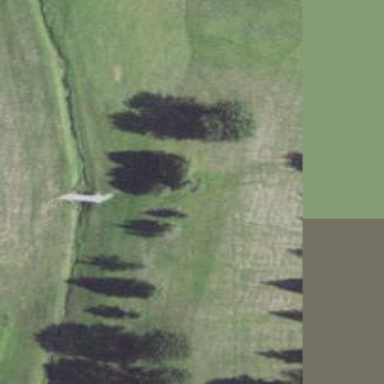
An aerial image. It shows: Row of trees in natural setting.